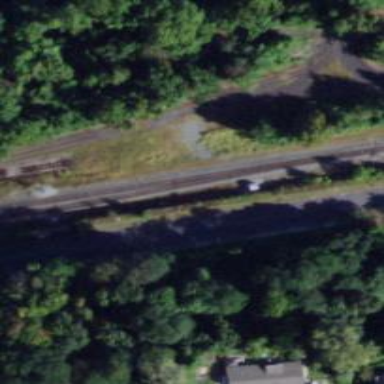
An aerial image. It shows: Outdoor signal box located along the railway.